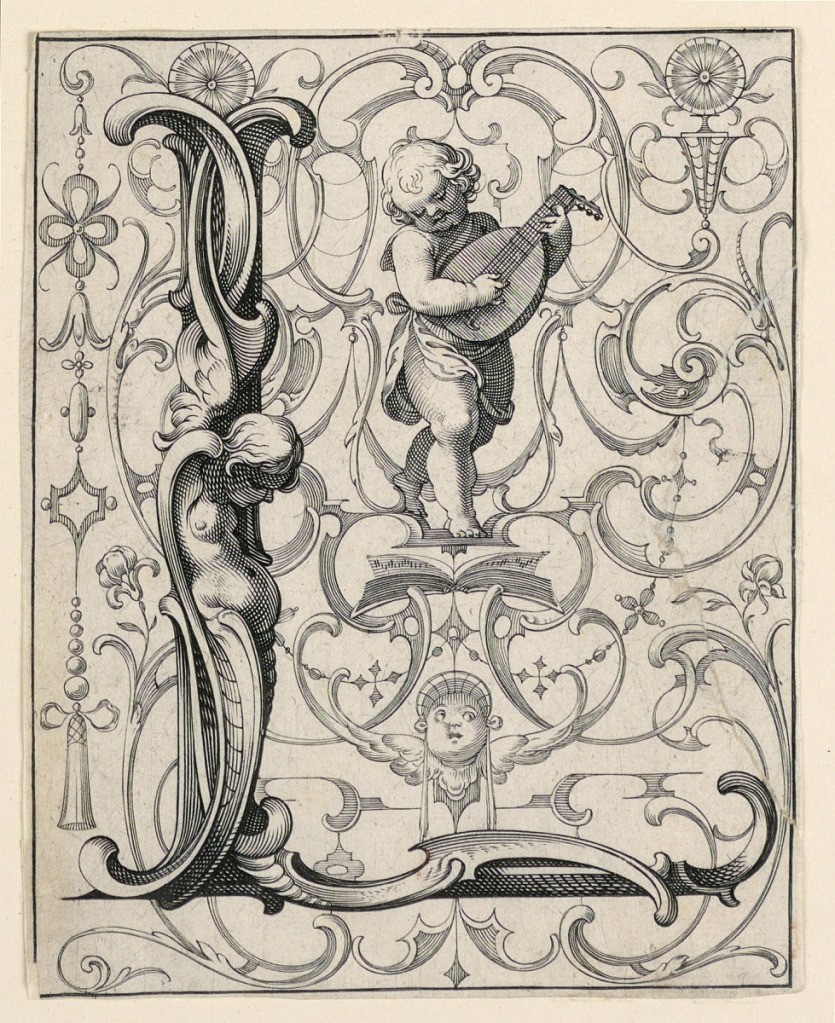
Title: Panel with the Letter "L" from the "Newes ABC Büechlein"
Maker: Lukas Kilian, German, 1579 – 1637
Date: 1627
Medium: Engraving on off-white laid paper
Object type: Print
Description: A boy plays the lute ("laute").